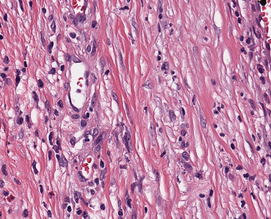
Tumor epithelial tissue: no
Tumor-associated stroma tissue: yes
Normal tissue: no